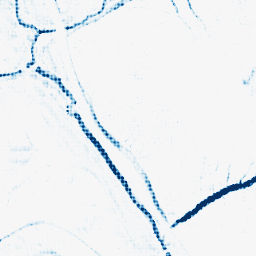
Category: morphological
Decomposition family: morphological_ellipse
Decomposition parameters: operation: closing
width: 10
height: 5
Upsampling method: sinc_blackman
Upsampling parameters: scale: 4
kernel_size: 4
Upsampling scale: 4